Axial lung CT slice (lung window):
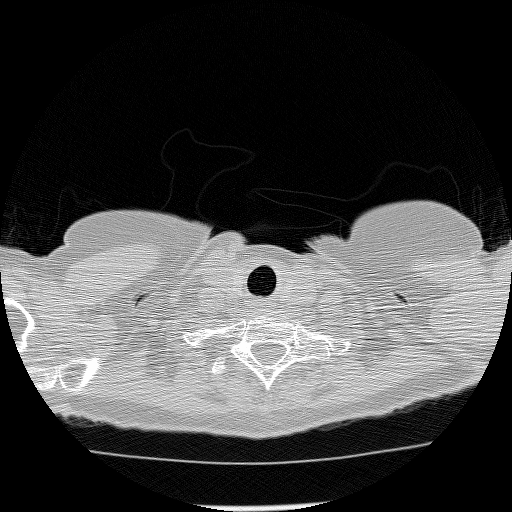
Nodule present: no